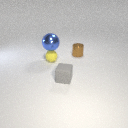
large blue metal sphere above small yellow rubber sphere